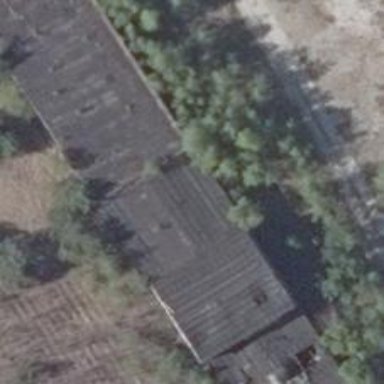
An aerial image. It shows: Ruins of building.